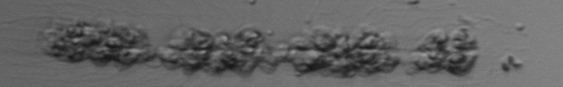
Label: Leptocylindrus_mediterraneus